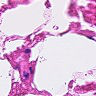
Metastatic tissue present: no